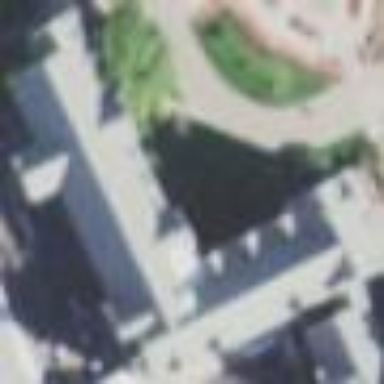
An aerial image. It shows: Dormitory building.